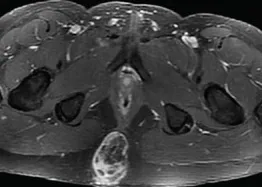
MRI of sacrococcygeal mass prior to initial resection. Contrast-enhanced T1-weighted sequences demonstrate a lobulated expansile mass confined to the soft tissues affixed between the gluteal muscles.
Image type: radiology (mri)